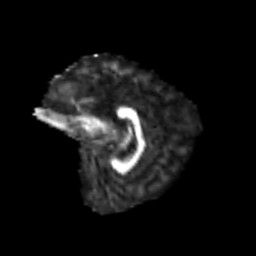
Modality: FA
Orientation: sagittal
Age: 72
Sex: female
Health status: ill
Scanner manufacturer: siemens
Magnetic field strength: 3 T
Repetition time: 8.7 s
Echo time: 0.11 s